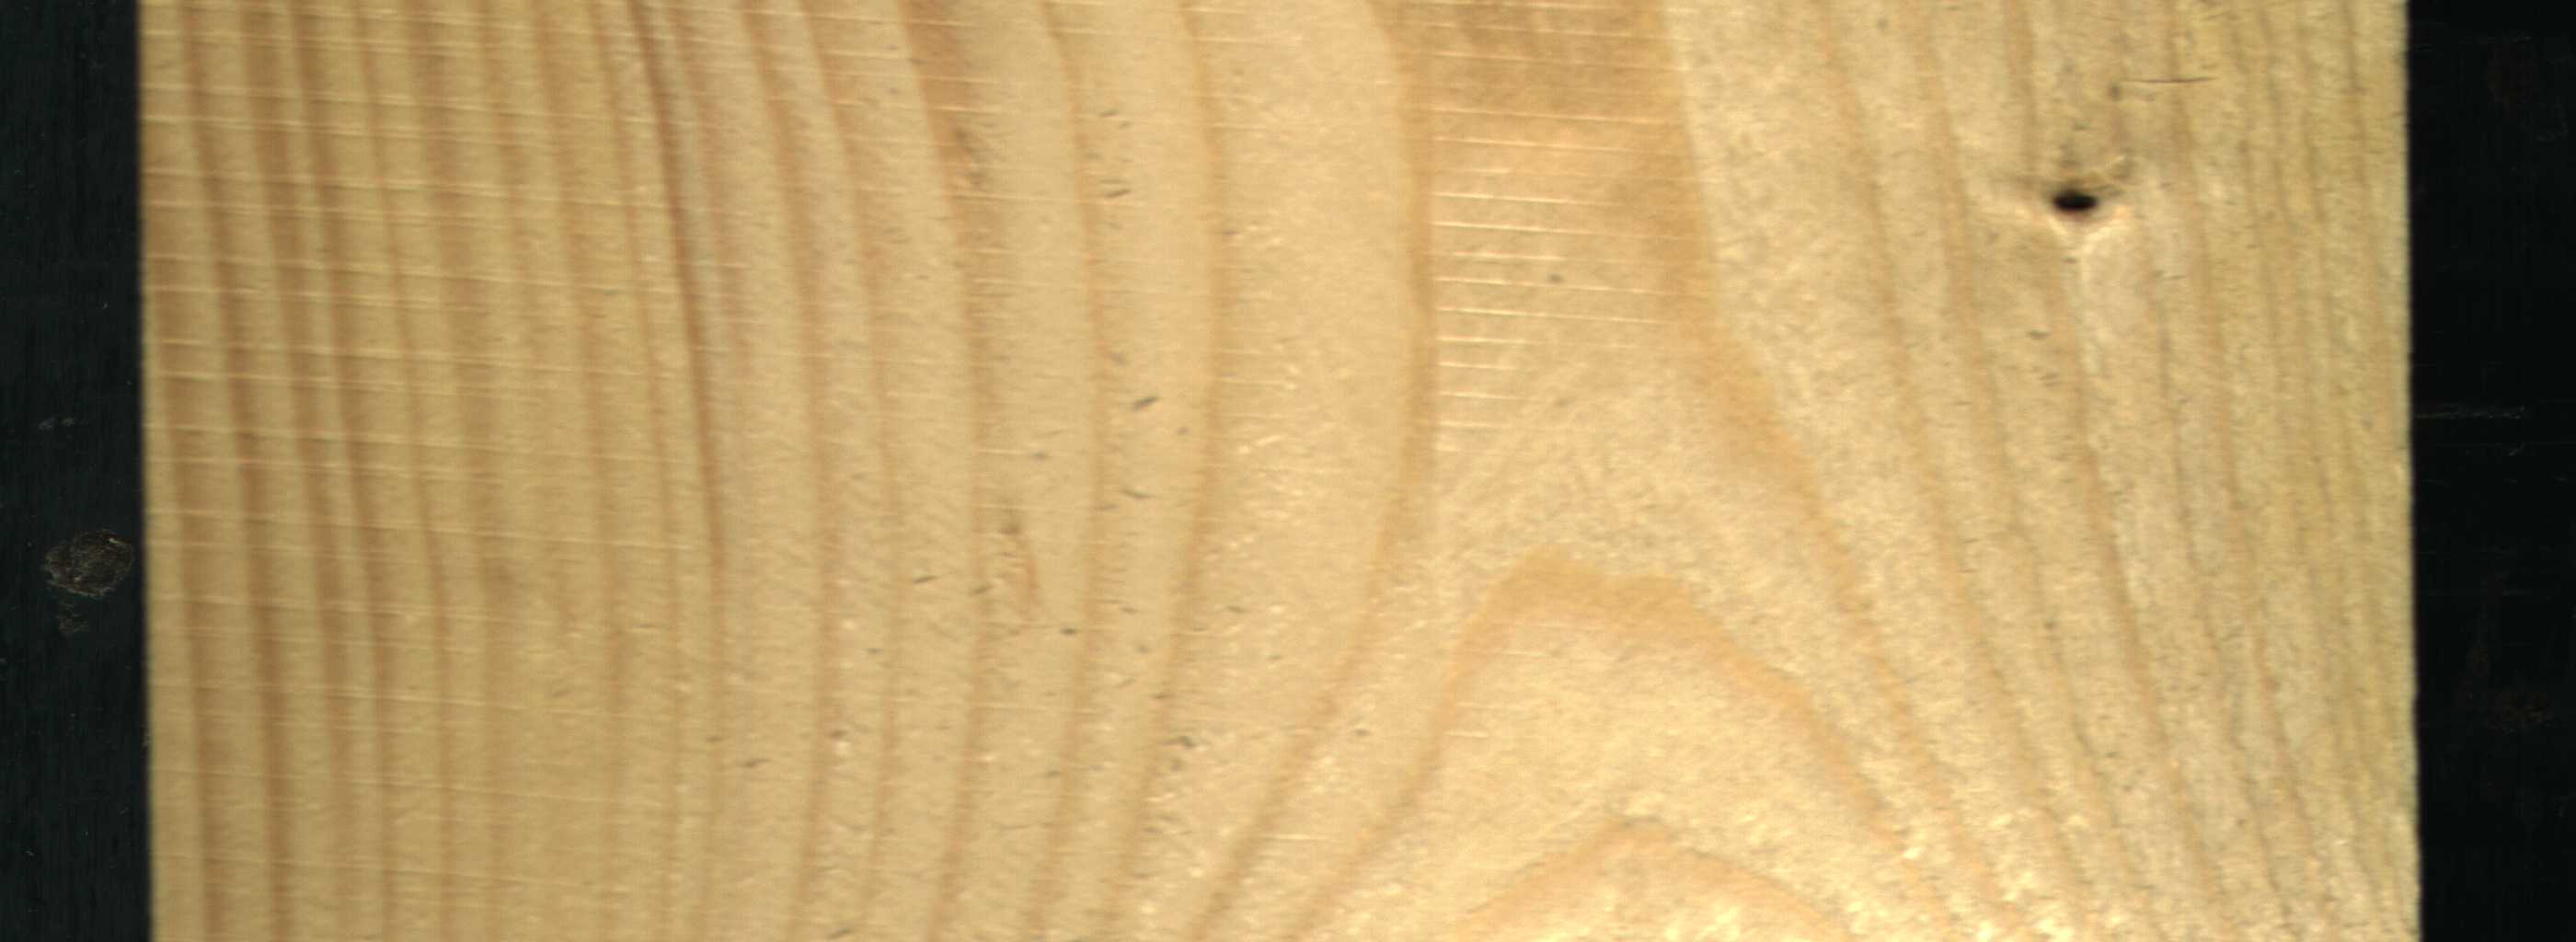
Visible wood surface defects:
Dead_Knot